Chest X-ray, PA view. Patient: 65 years old, sex M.
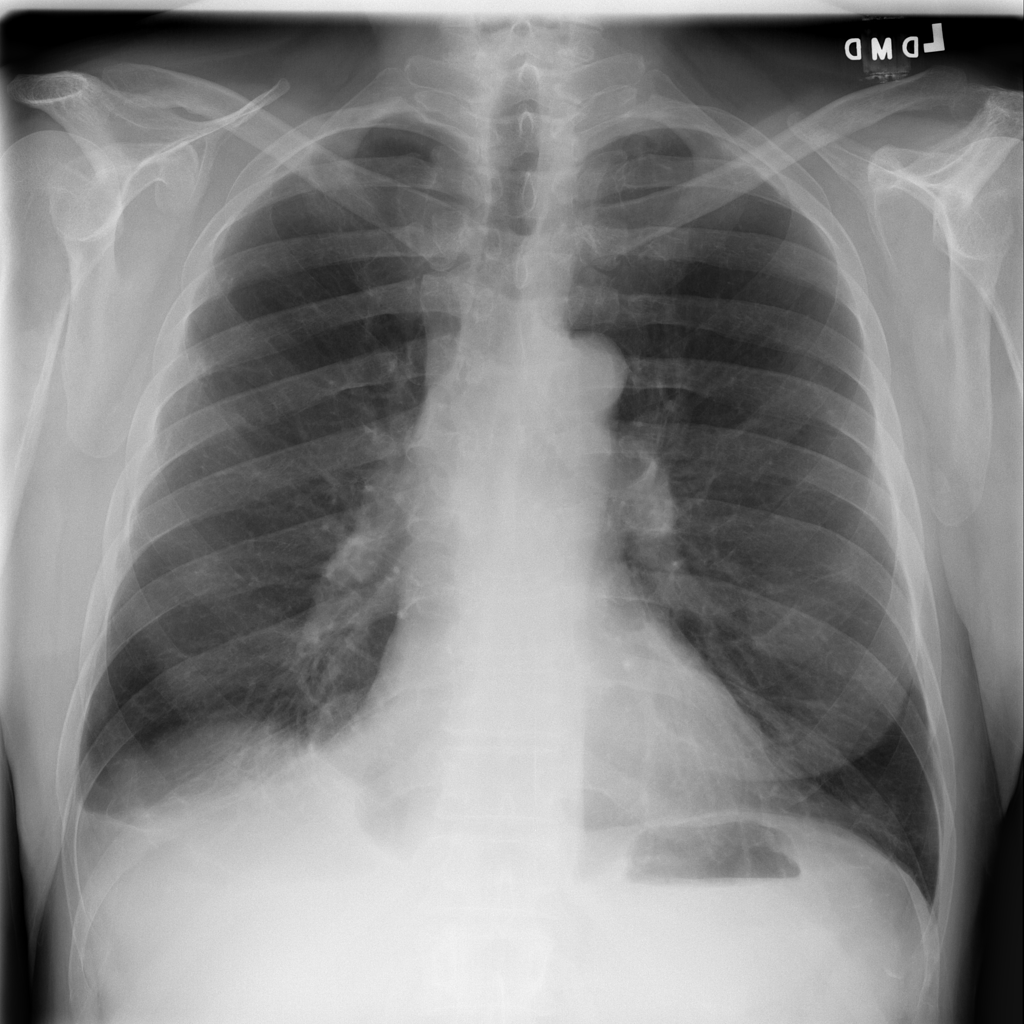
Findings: Fibrosis, Infiltration